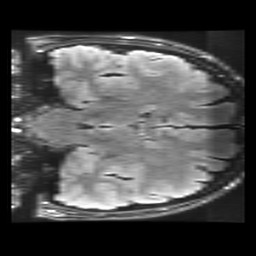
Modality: FLAIR
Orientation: coronal
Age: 19
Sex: male
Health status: healthy
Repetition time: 12 s
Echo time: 0.09782 s